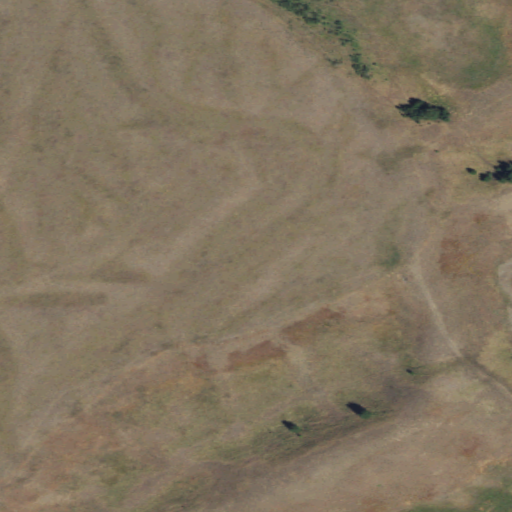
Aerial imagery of valley in Washington named Hungry Hollow containing grassland and shrub